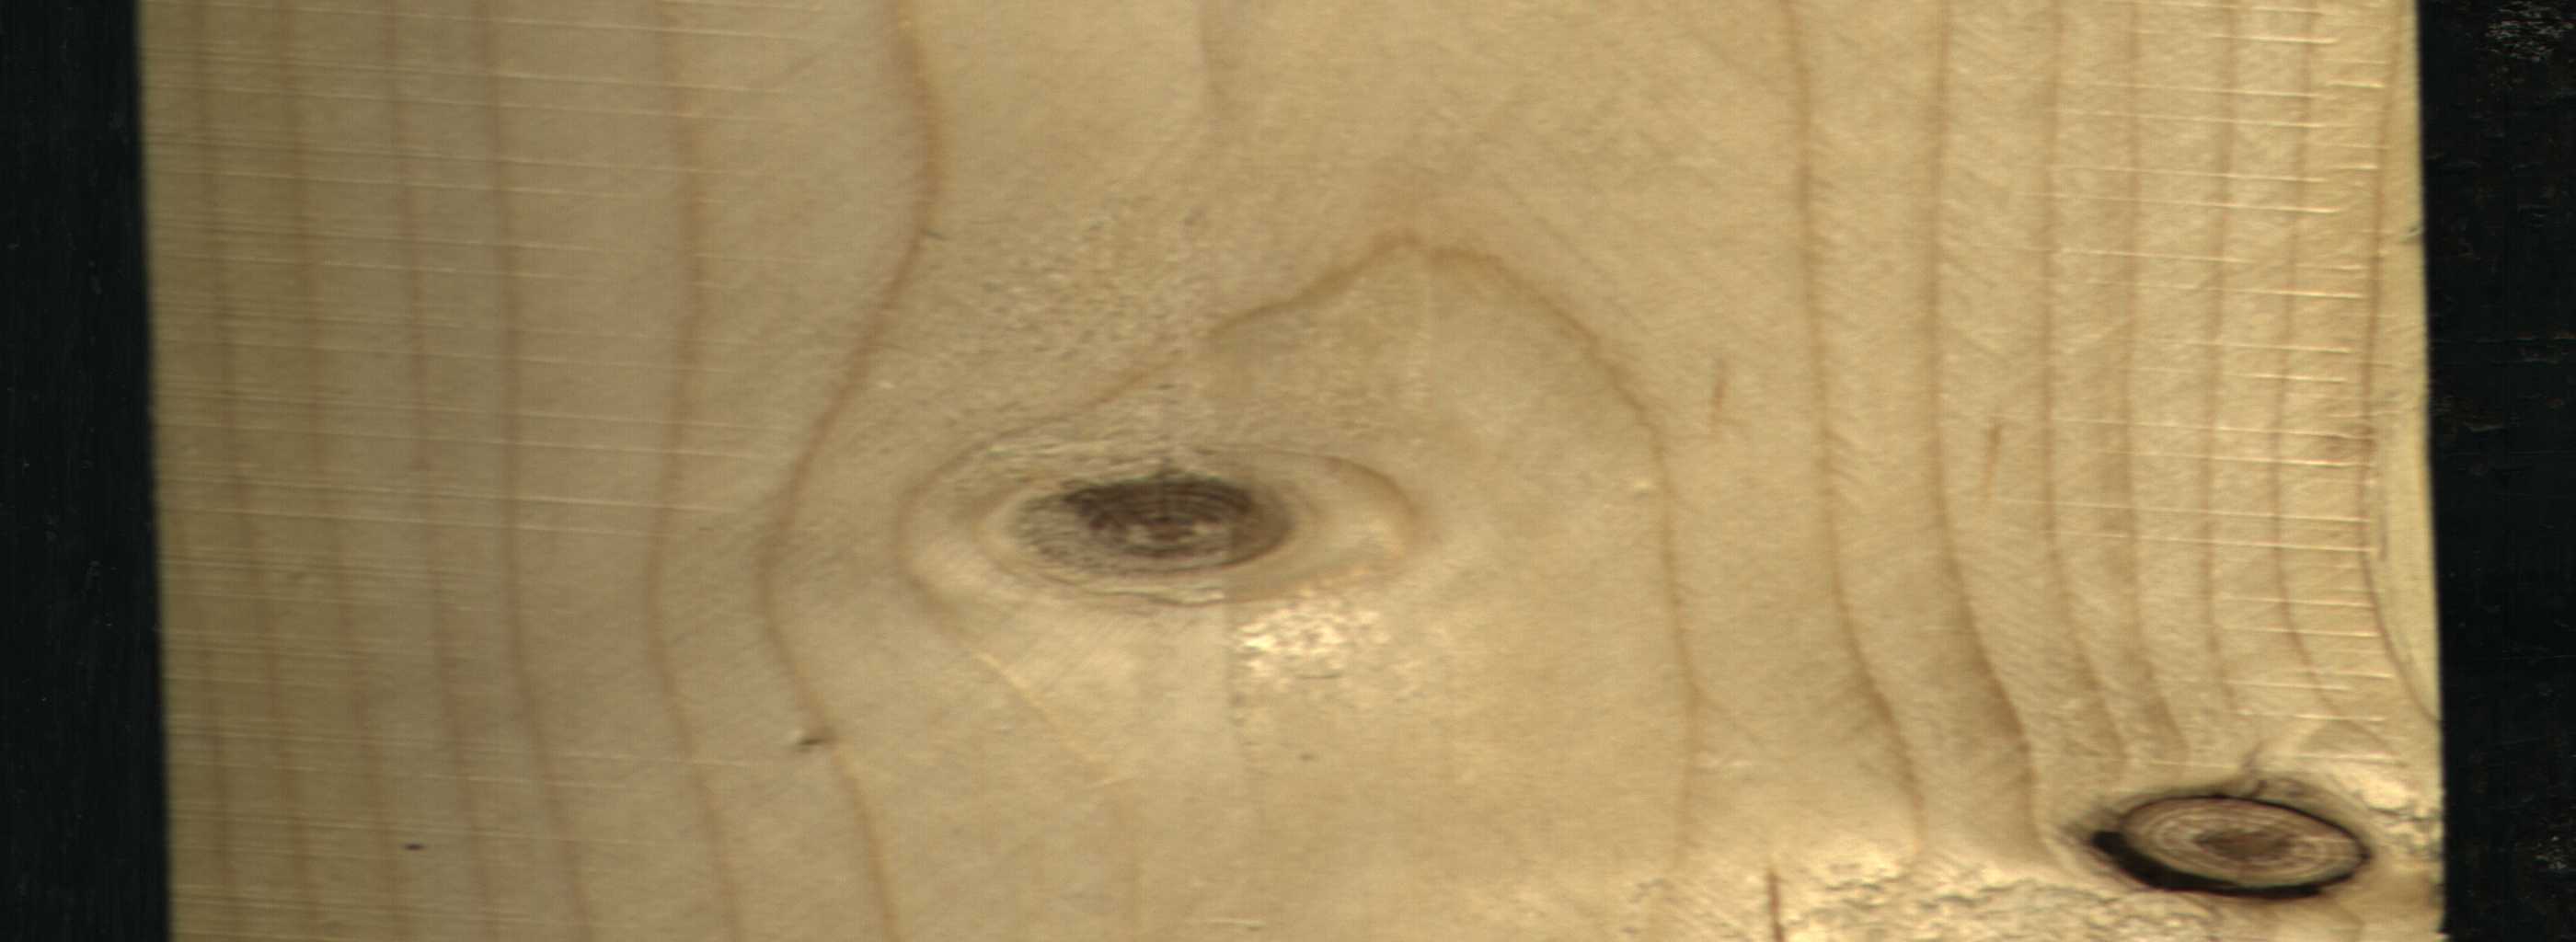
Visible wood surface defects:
Dead_Knot
Live_Knot